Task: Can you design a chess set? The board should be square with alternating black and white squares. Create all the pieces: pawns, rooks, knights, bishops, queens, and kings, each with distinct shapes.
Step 4457:
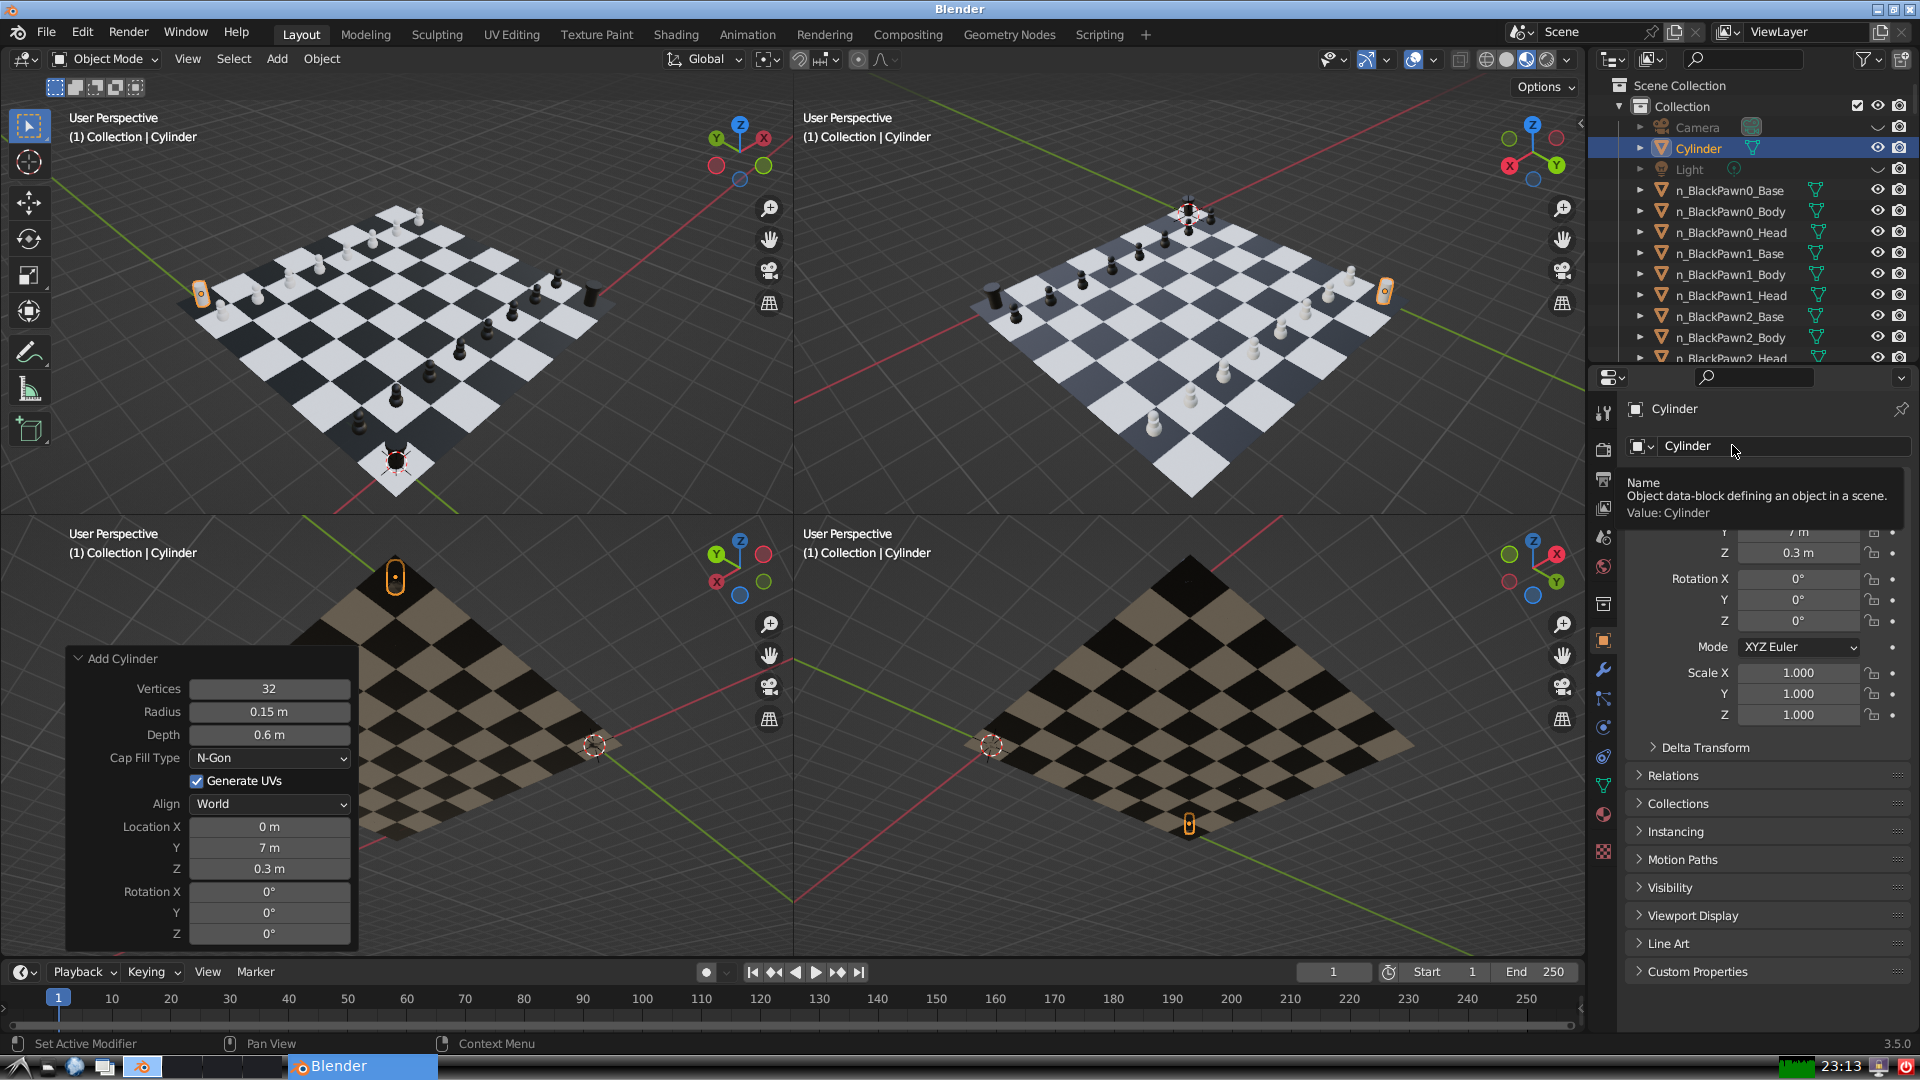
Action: click: no